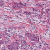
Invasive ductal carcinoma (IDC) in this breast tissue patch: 0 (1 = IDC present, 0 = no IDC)